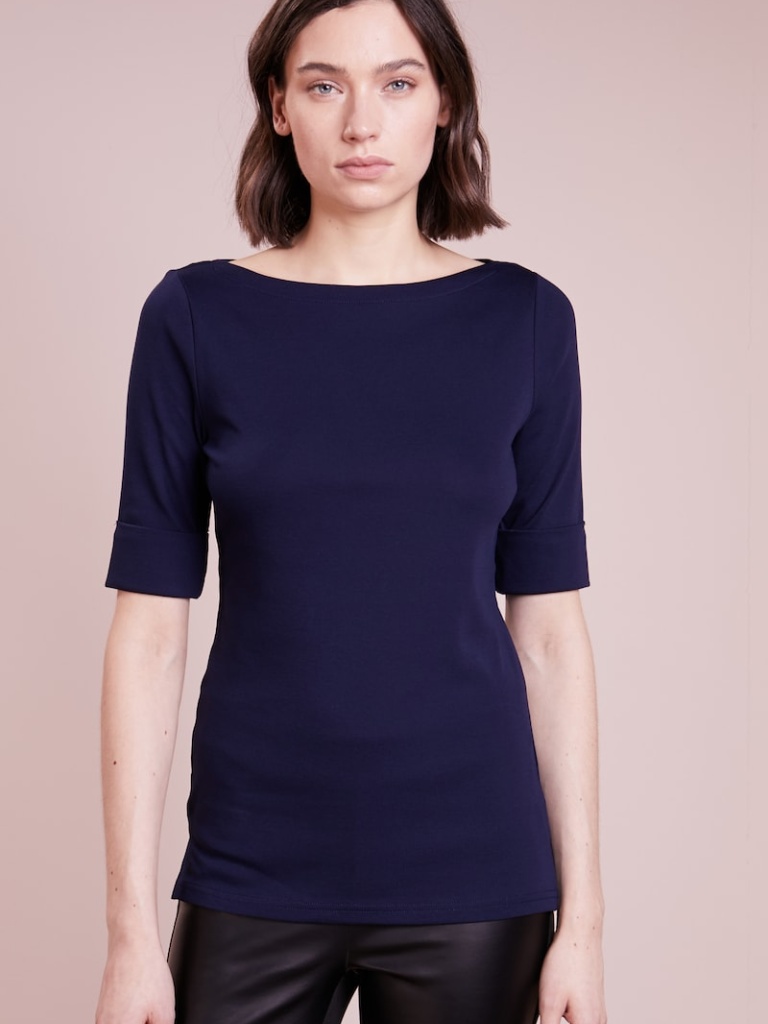
cotton tight short sleeve hip length Fully Tucked in boat t-shirt